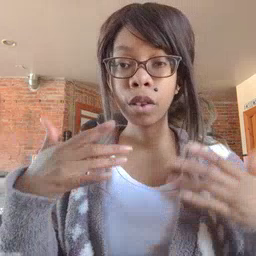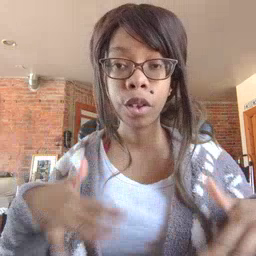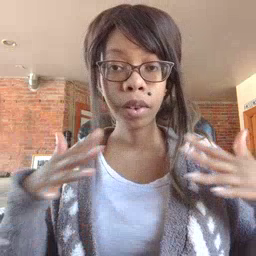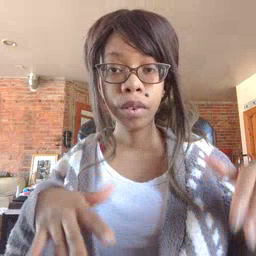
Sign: closet